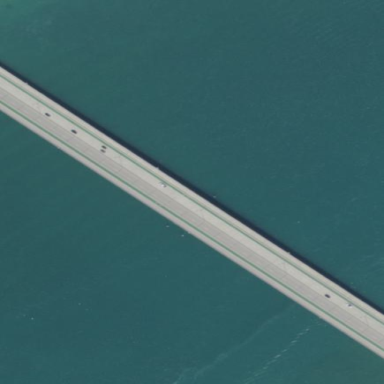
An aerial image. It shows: Man-made bridge.